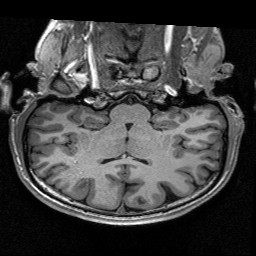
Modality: T1w
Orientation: sagittal
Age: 18
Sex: male
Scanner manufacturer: siemens
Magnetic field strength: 3 T
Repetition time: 2.53 s
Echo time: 0.00267 s